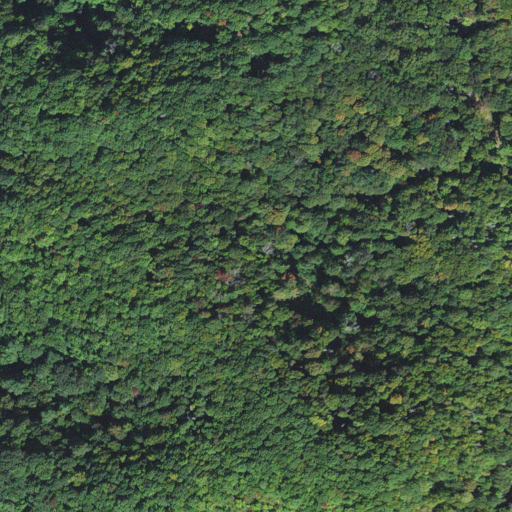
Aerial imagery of ridge(s) in North Carolina named Blackrock Ridge containing deciduous forest, mixed forest, and open development